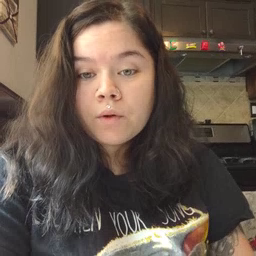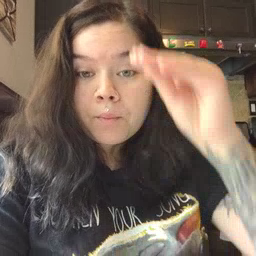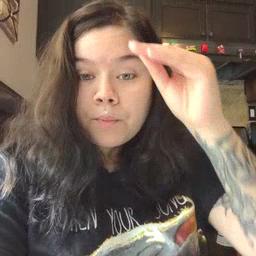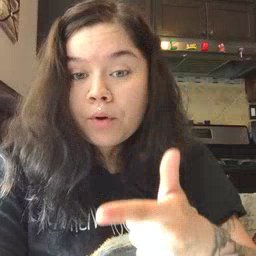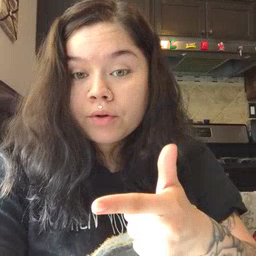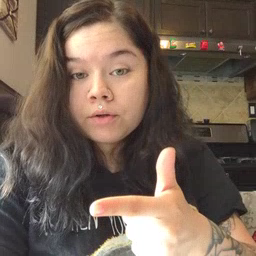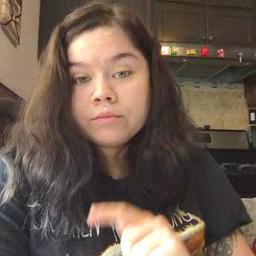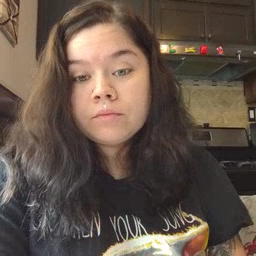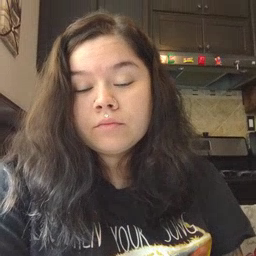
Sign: brother